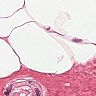
Metastatic tissue present: no